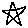
Label: star